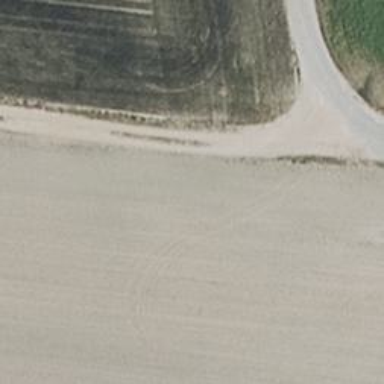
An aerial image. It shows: Sandy track with grade 4 tracktype.